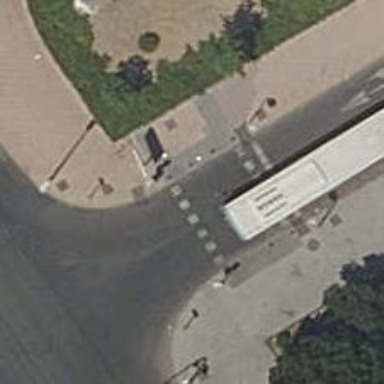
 there are traffic signals and zebra crossing."